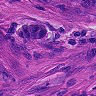
Metastatic tissue present: yes